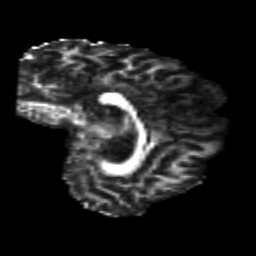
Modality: FA
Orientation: sagittal
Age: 24
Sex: female
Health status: healthy
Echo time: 0.074 s